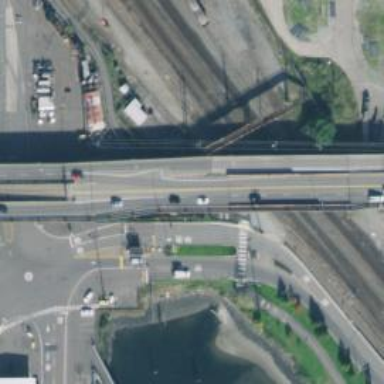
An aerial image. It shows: Secondary road crossing viaduct.